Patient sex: F
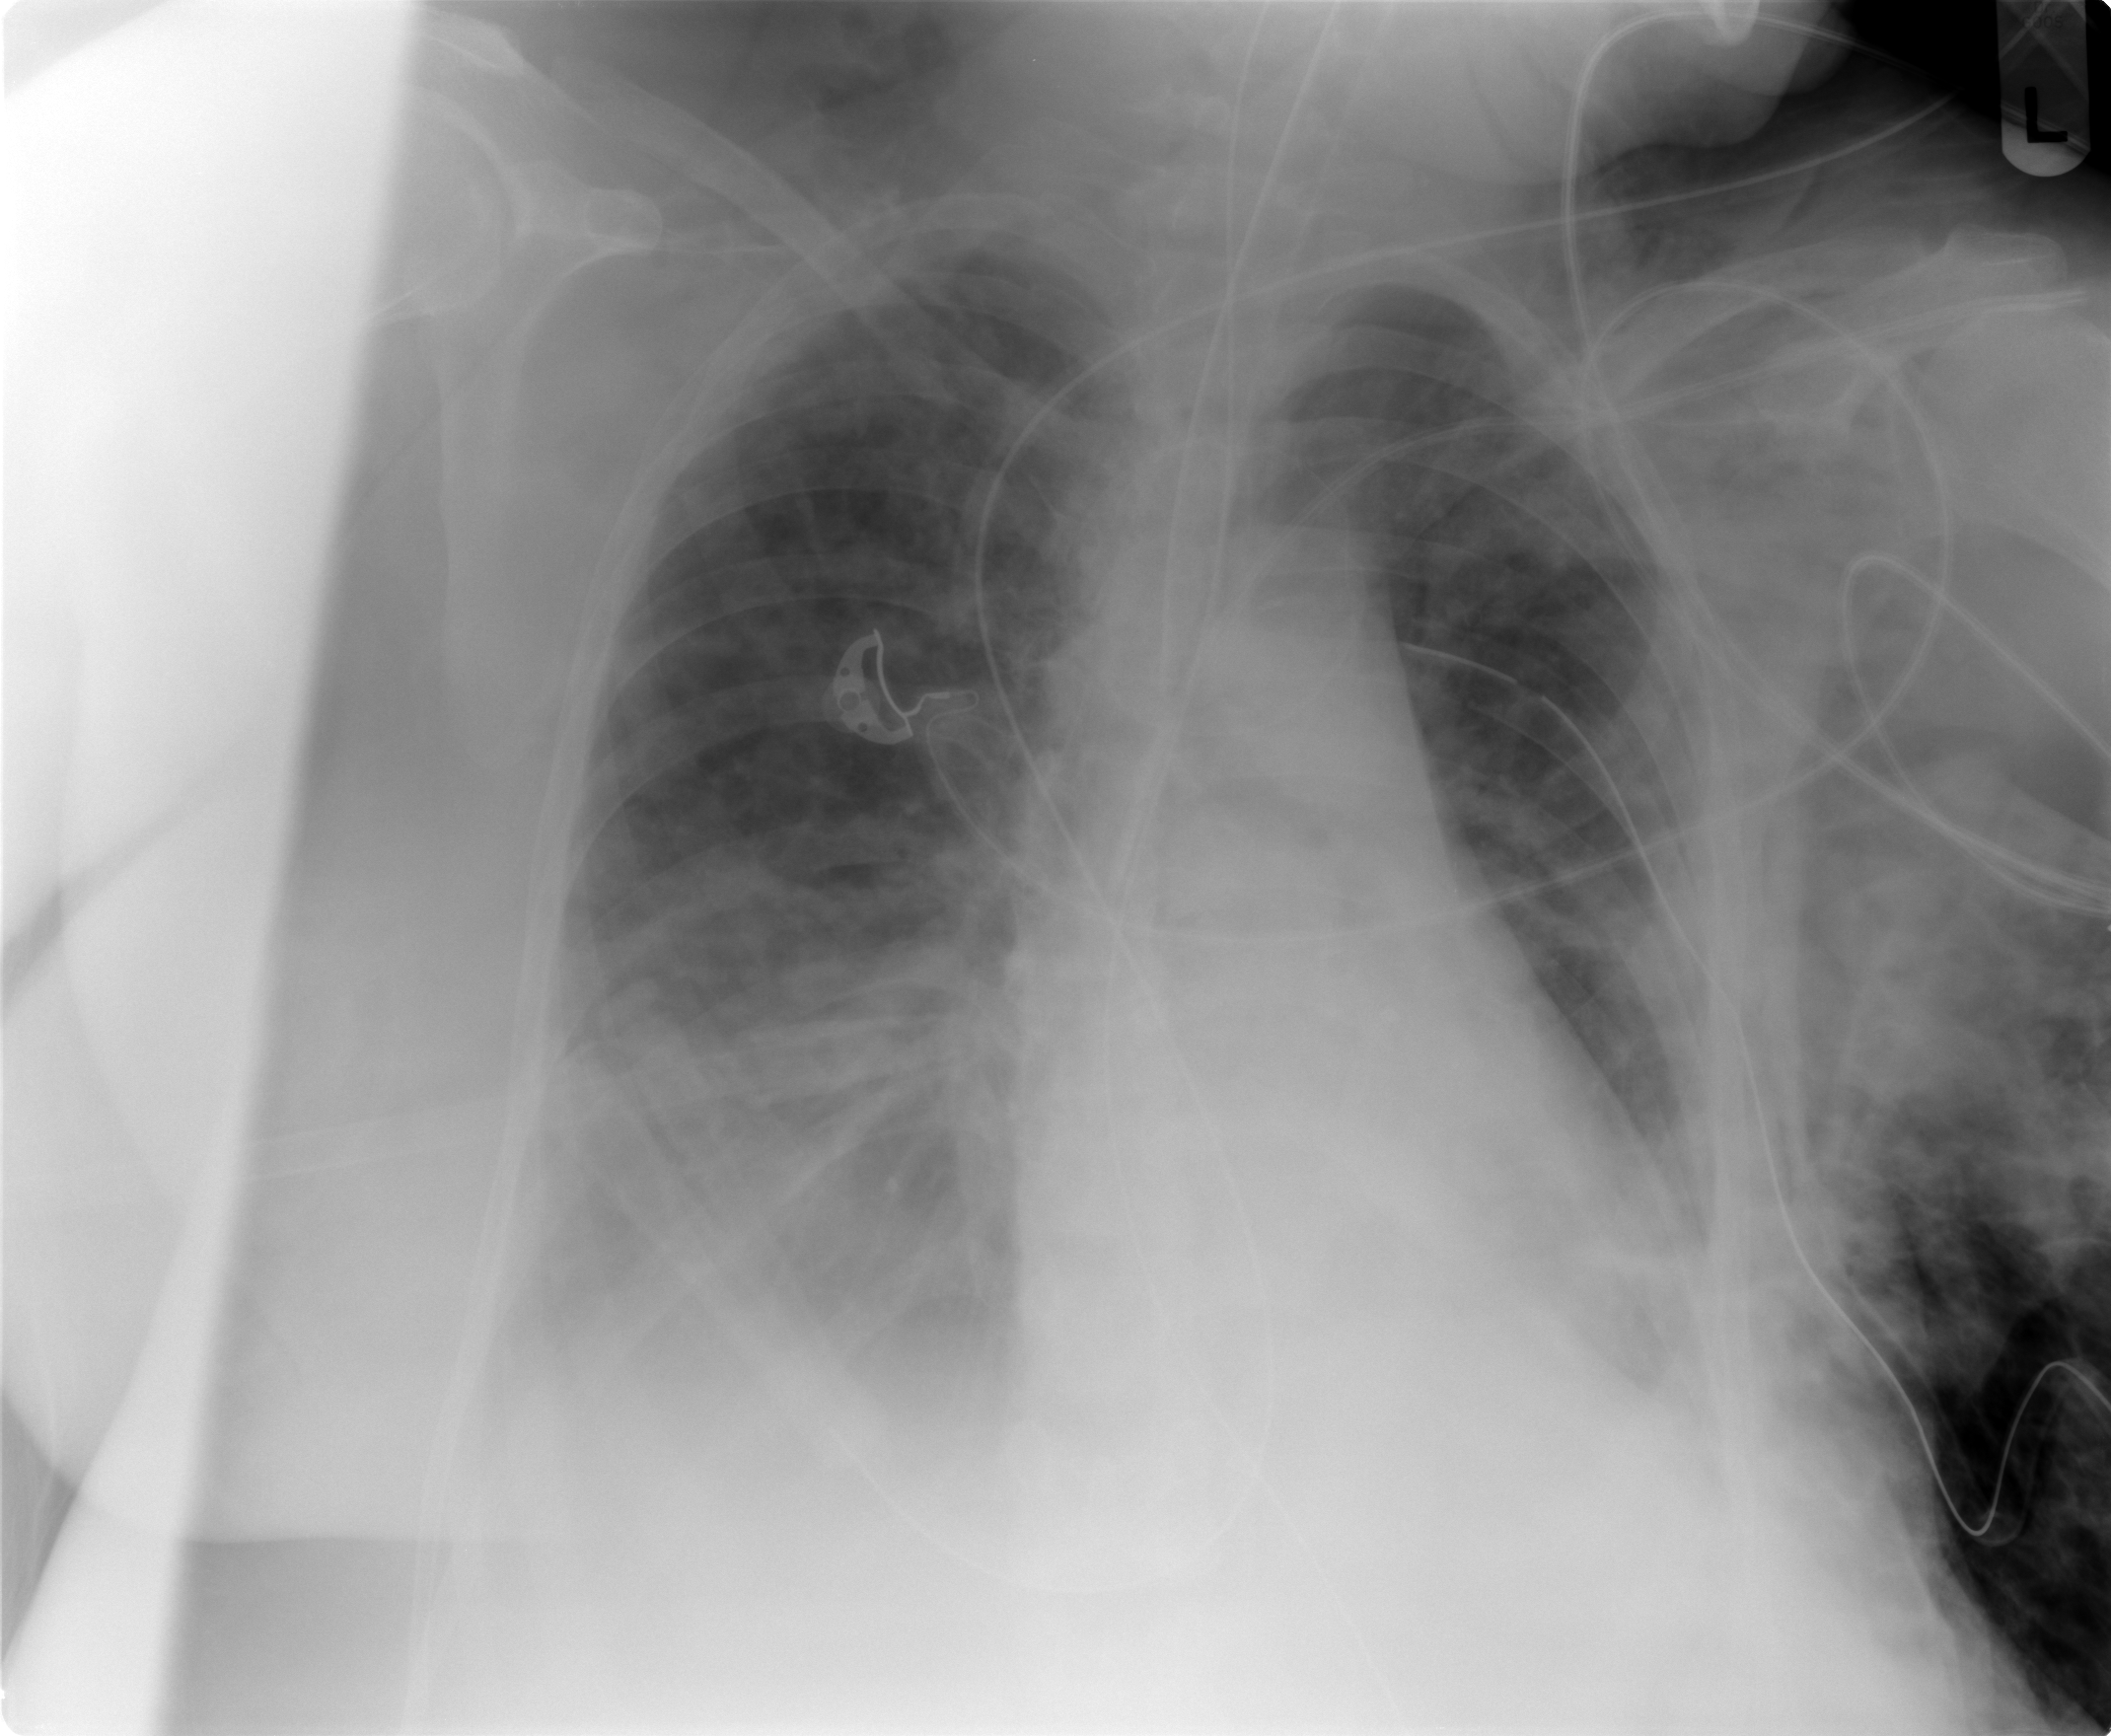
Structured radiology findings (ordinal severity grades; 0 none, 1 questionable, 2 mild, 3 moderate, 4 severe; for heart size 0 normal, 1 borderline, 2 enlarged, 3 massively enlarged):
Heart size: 2
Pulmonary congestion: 2
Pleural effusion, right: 2
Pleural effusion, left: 2
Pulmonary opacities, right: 2
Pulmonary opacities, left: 1
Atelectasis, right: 3
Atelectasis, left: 2